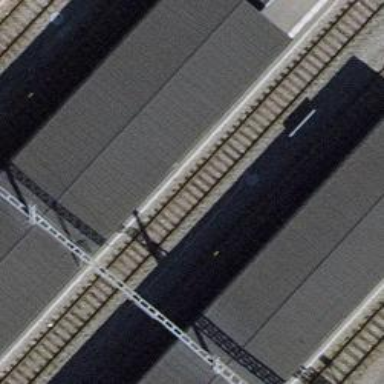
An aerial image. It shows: Public transport stop position along the railway.